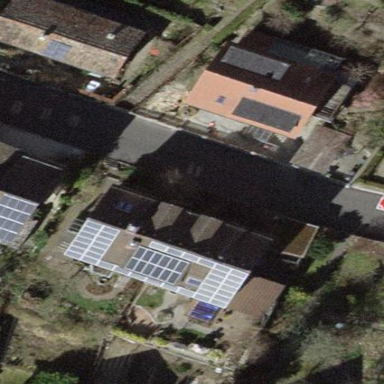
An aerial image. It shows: Semi-detached house.